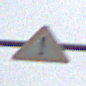
Verkehrszeichen: Gefahrenstelle
Umgebung: Outdoor, Nature
Tageszeit: Midday
Wetter: Overcast
Licht: Natural
Jahreszeit: NotSpecified
Kontrast: LowContrast